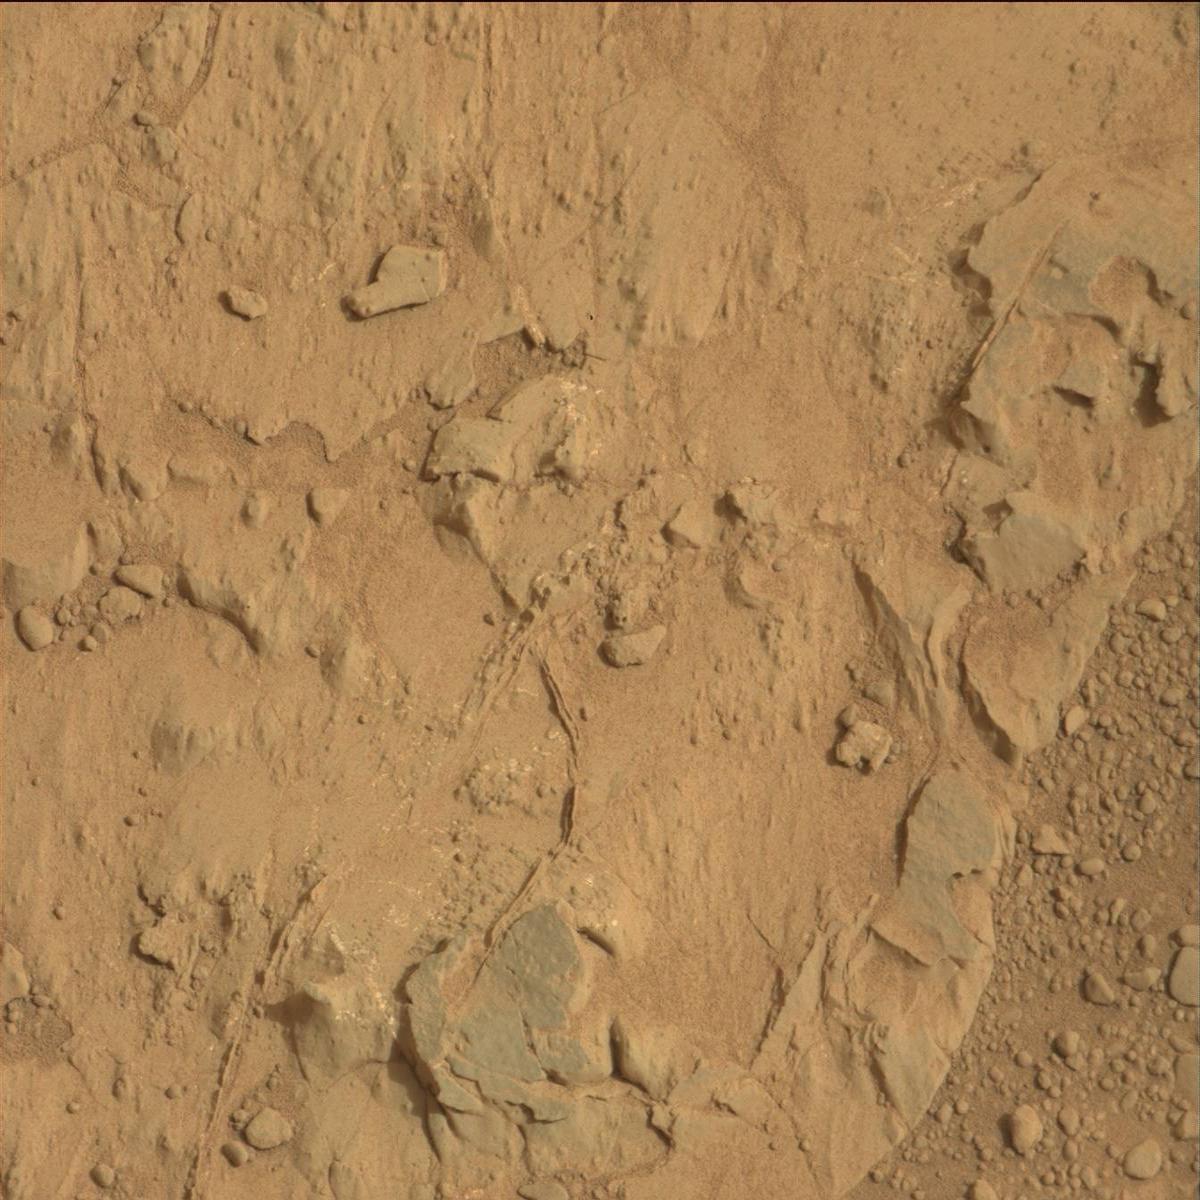
Terrain classes present: Bedrock, Rock, Sand / Soil